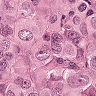
Metastatic tissue present: yes